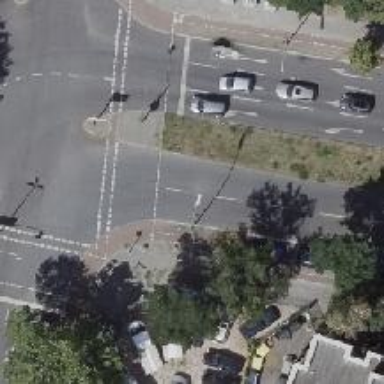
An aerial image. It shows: Primary highway with asphalt surface. It has cycle track on the right side and is dual carriageway.